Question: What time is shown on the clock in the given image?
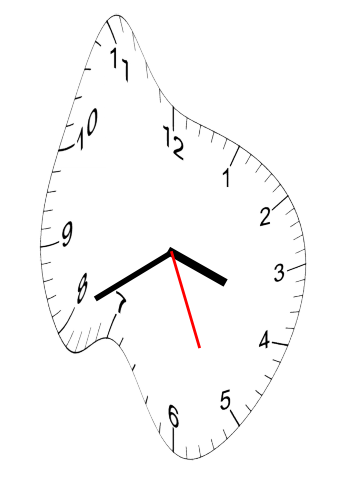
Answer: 03:40:26